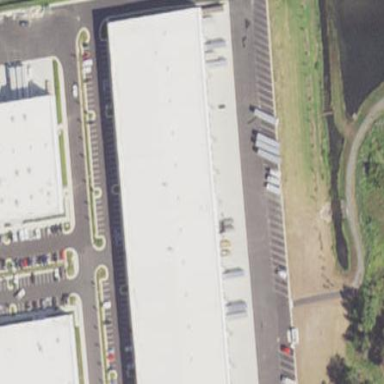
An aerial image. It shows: Warehouse building.